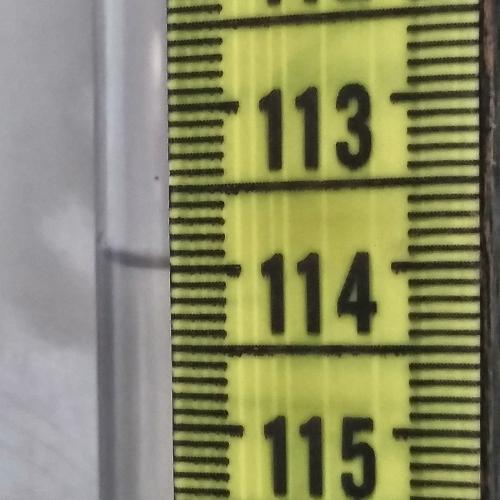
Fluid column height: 114.0 cm